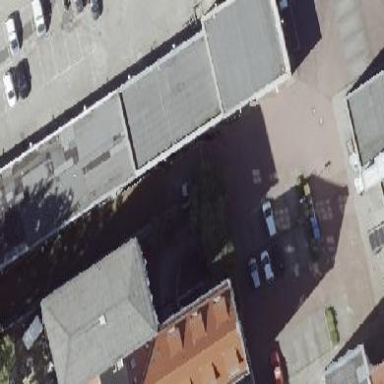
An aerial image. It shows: Commercial building.